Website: lowes
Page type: customer-info-address
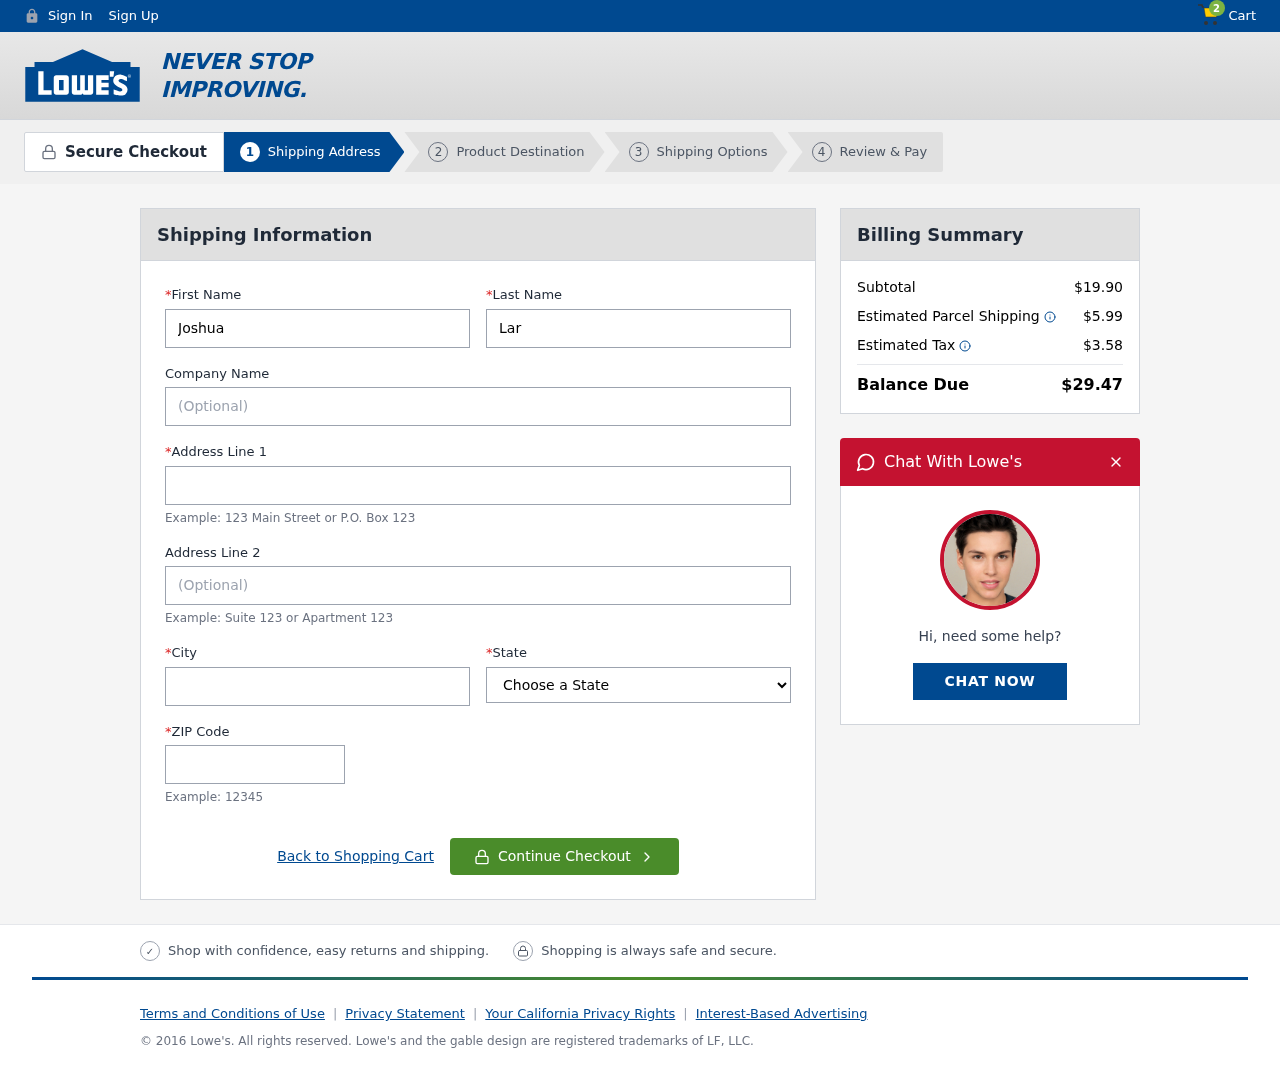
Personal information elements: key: PII_CITY
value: New Donna
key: PII_FIRSTNAME
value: Joshua
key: PII_LASTNAME
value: Larson
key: PII_POSTCODE
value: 28069
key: PII_STATE
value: Wisconsin
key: PII_STREET
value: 04722 Rachel Street
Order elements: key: ORDER_NUM_ITEMS
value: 2
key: ORDER_SUBTOTAL
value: $19.90
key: ORDER_SHIPPING_COST
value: $5.99
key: ORDER_TAX
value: $3.58
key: ORDER_TOTAL
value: $29.47